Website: home-depot
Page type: billing-address
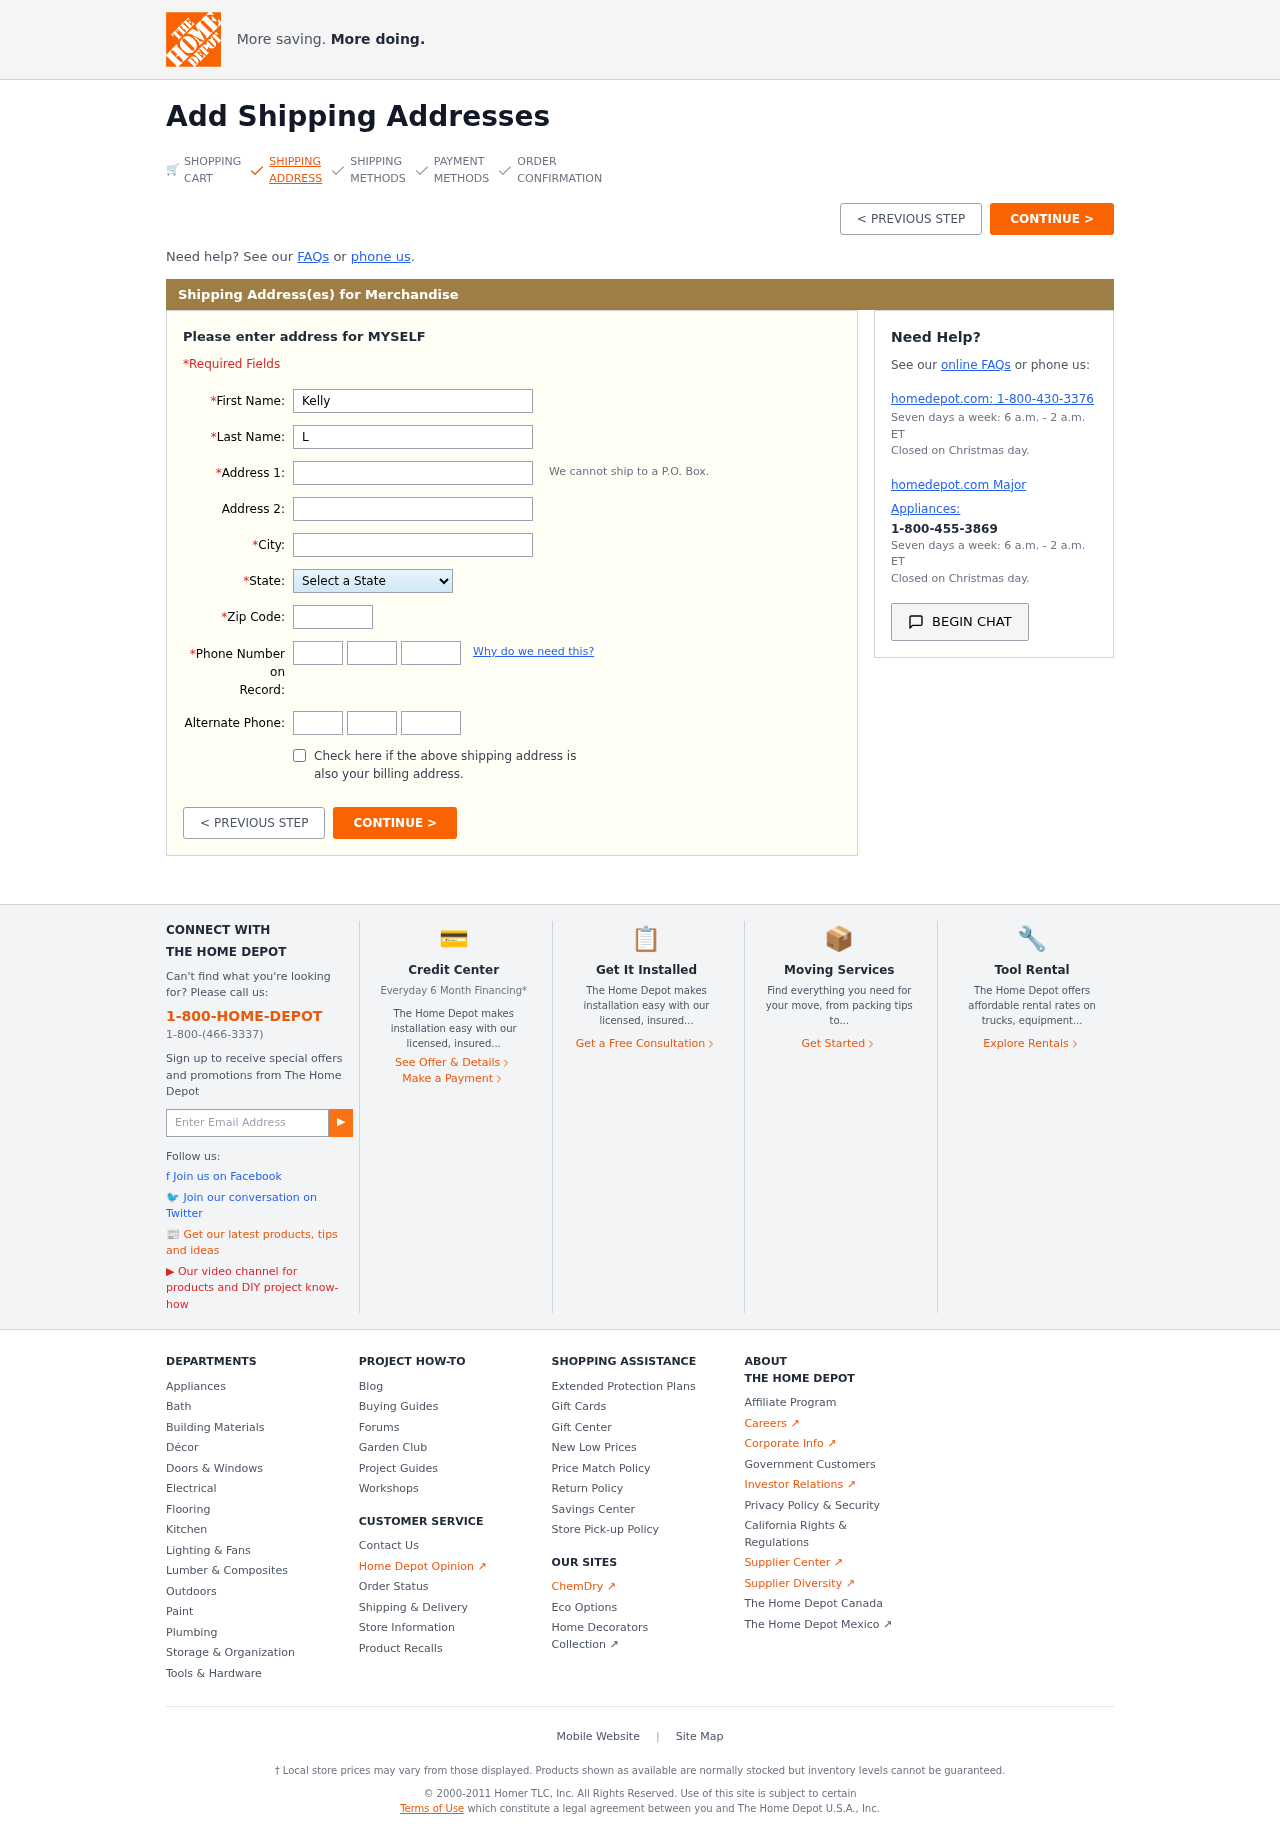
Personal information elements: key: PII_STATE
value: Alabama
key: PII_FIRSTNAME
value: Kelly
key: PII_LASTNAME
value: Lane
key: PII_STREET
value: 134 Monica Underpass Apt. 252
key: PII_CITY
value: New Randy
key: PII_POSTCODE
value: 45845
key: PII_PHONE_AREA
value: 501
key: PII_PHONE_PREFIX
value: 601
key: PII_PHONE_LINE
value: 2013
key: PII_PHONE_ALT_AREA
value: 392
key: PII_PHONE_ALT_PREFIX
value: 927
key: PII_PHONE_ALT_LINE
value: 7586